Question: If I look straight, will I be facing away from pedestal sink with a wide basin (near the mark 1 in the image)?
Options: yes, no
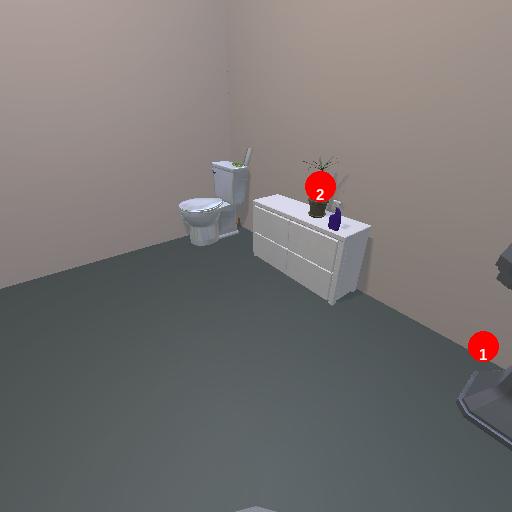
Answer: yes